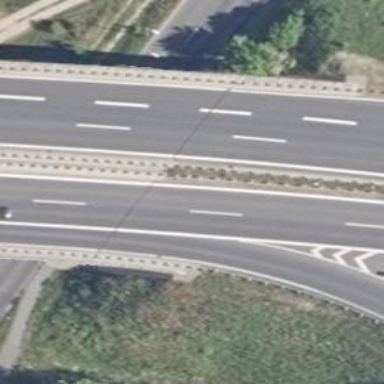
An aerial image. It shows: Asphalt trunk highway designated as motorroad.